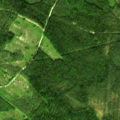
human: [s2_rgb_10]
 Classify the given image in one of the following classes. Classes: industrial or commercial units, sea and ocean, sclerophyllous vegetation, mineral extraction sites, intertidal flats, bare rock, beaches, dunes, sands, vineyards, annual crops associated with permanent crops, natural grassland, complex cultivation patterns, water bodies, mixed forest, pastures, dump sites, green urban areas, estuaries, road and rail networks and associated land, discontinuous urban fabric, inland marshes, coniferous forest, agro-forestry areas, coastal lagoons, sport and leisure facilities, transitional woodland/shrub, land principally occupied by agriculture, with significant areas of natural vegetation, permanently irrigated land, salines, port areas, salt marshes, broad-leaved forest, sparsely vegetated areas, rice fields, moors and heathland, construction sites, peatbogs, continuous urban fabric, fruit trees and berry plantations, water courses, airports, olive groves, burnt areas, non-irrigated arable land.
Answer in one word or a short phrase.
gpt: coniferous forest, transitional woodland/shrub